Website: ulta-beauty
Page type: customer-info-address
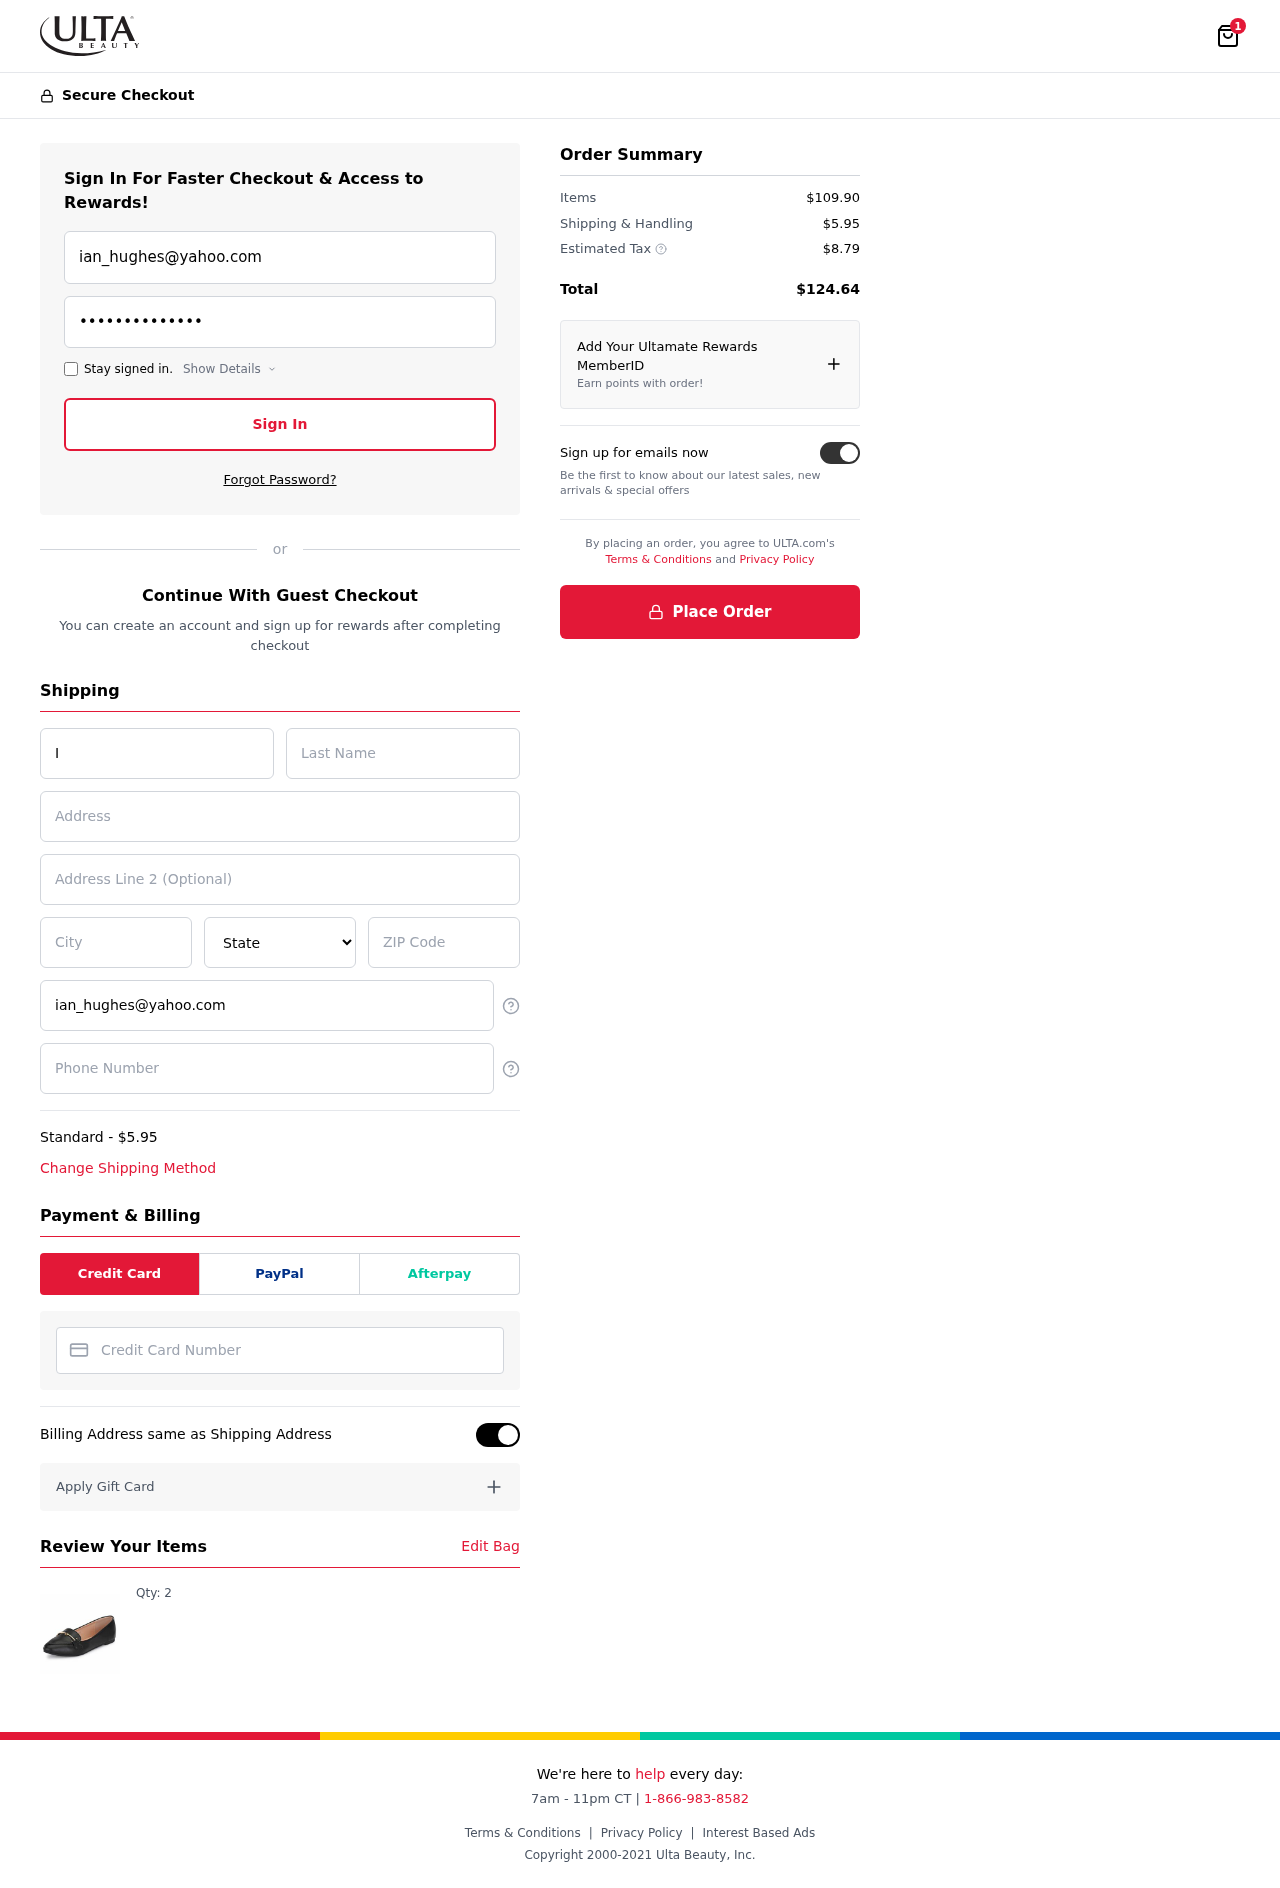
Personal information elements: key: PII_CARD_NUMBER
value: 3759 1424 4458 393
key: PII_CITY
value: Randybury
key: PII_EMAIL
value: ian_hughes@yahoo.com
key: PII_FIRSTNAME
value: Ian
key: PII_LASTNAME
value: Hughes
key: PII_PHONE
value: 3359827983
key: PII_POSTCODE
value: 85287
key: PII_STATE
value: Louisiana
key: PII_STREET
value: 3255 Armstrong Bypass Suite 429
Product elements: key: PRODUCT1_QUANTITY
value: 2
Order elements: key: ORDER_NUM_ITEMS
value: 1
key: ORDER_SHIPPING_COST
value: $5.95
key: ORDER_ITEMS_TOTAL
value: $109.90
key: ORDER_SHIPPING_COST2
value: $5.95
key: ORDER_TAX
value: $8.79
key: ORDER_TOTAL
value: $124.64